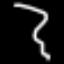
Label: squiggle